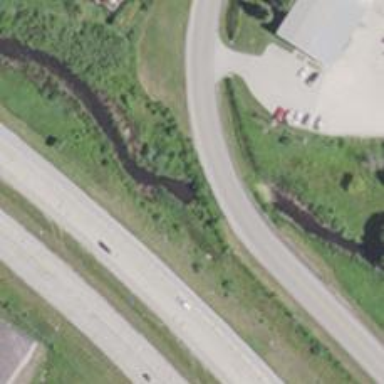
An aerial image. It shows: Culvert tunnel.